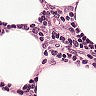
Metastatic tissue present: no